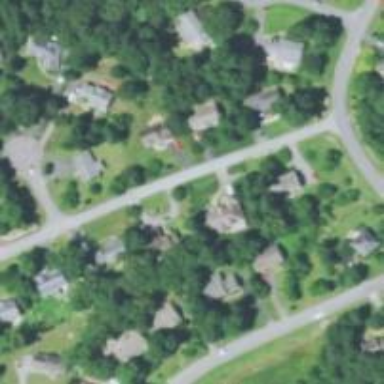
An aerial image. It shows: Driveway.